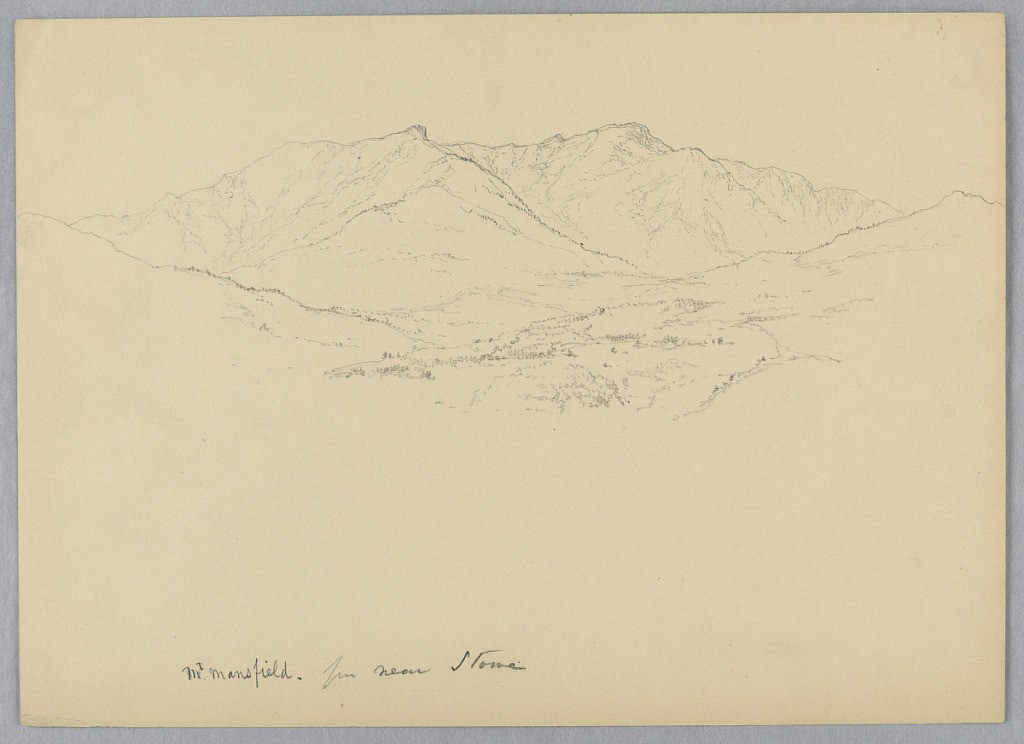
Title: Mt. Mansfield from near Stowe, Vermont
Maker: Daniel Huntington, American, 1816–1906
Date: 1864
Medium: Graphite on cream paper
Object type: Drawing
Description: Wooded valley, center. Ridges, left and right. Mountain, center.